Question: I'm using ffmpeg to extract audio from video files, then process the audio and cut it into smaller clip. But when i use ffmpeg to do the extraction, it adds a metadata "software lavf55.7.100" into my audio file, which screws my indexing of cutting. How can i get rid of this?
In attached picture, in the middle "Metadata: ISFT : Lavf55.7.100"
The string that i'm using is: 'ffmpeg -i steve.mp4 -map_metadata -1 steve14.wav'

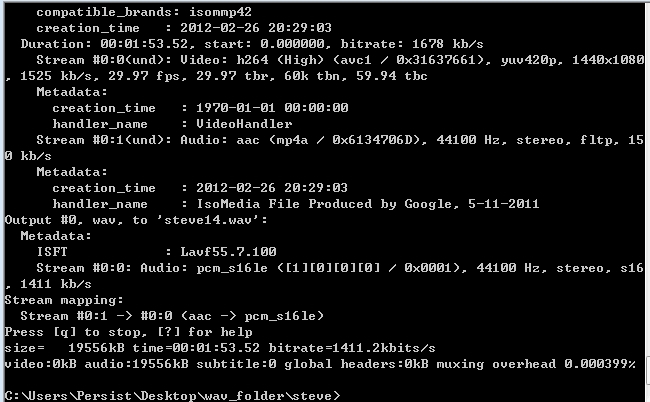
Answer: I solved it by opening up the file in hex reader and found the location and length of this tag